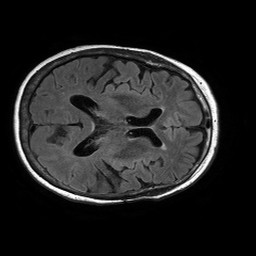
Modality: FLAIR
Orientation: axial
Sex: female
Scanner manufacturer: philips
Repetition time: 11 s
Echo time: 0.125 s